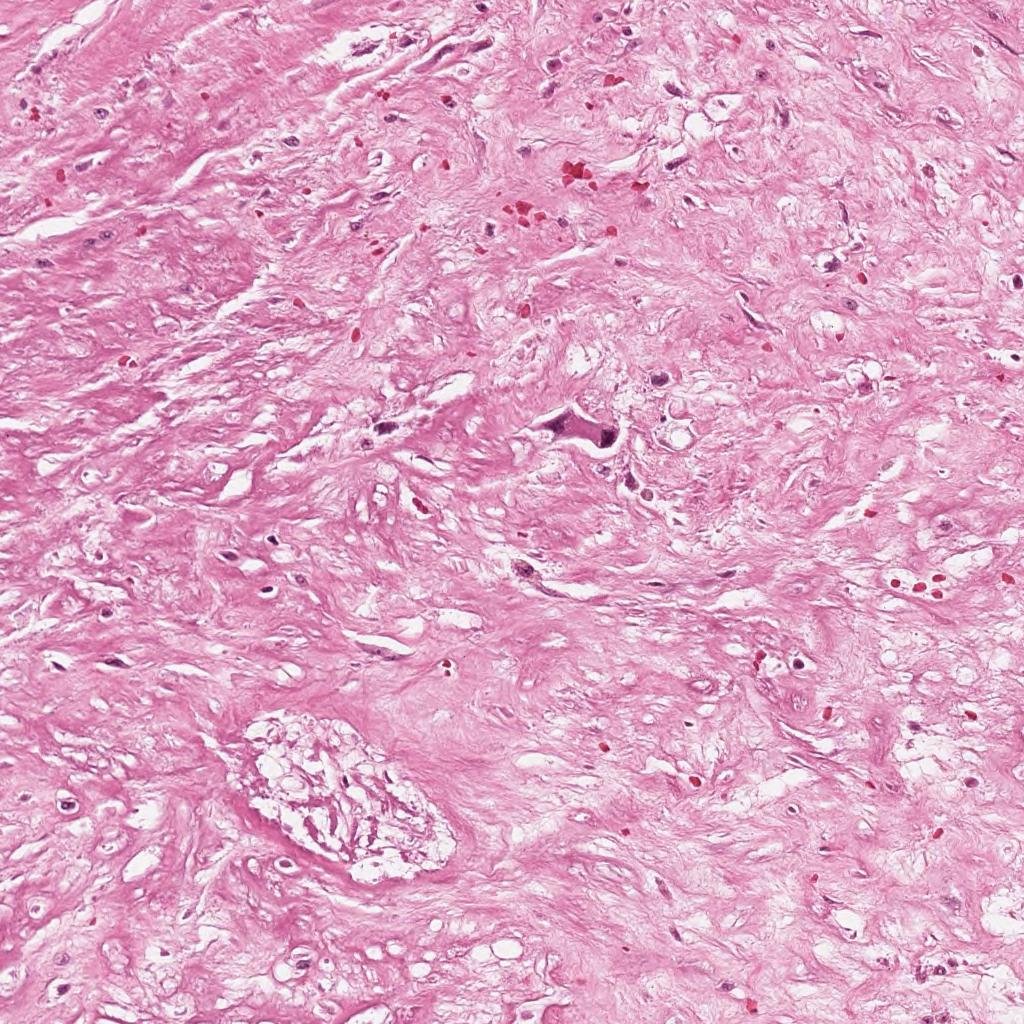
Label: Non-Viable-Tumor